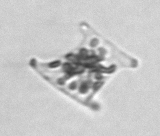
Label: Eucampia